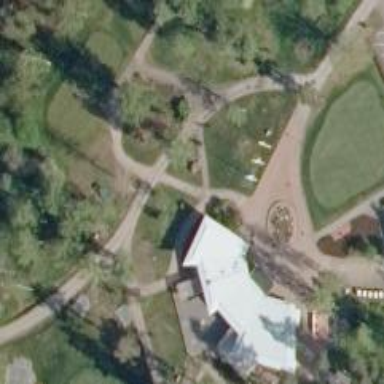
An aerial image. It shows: Path for both roads and golfers.